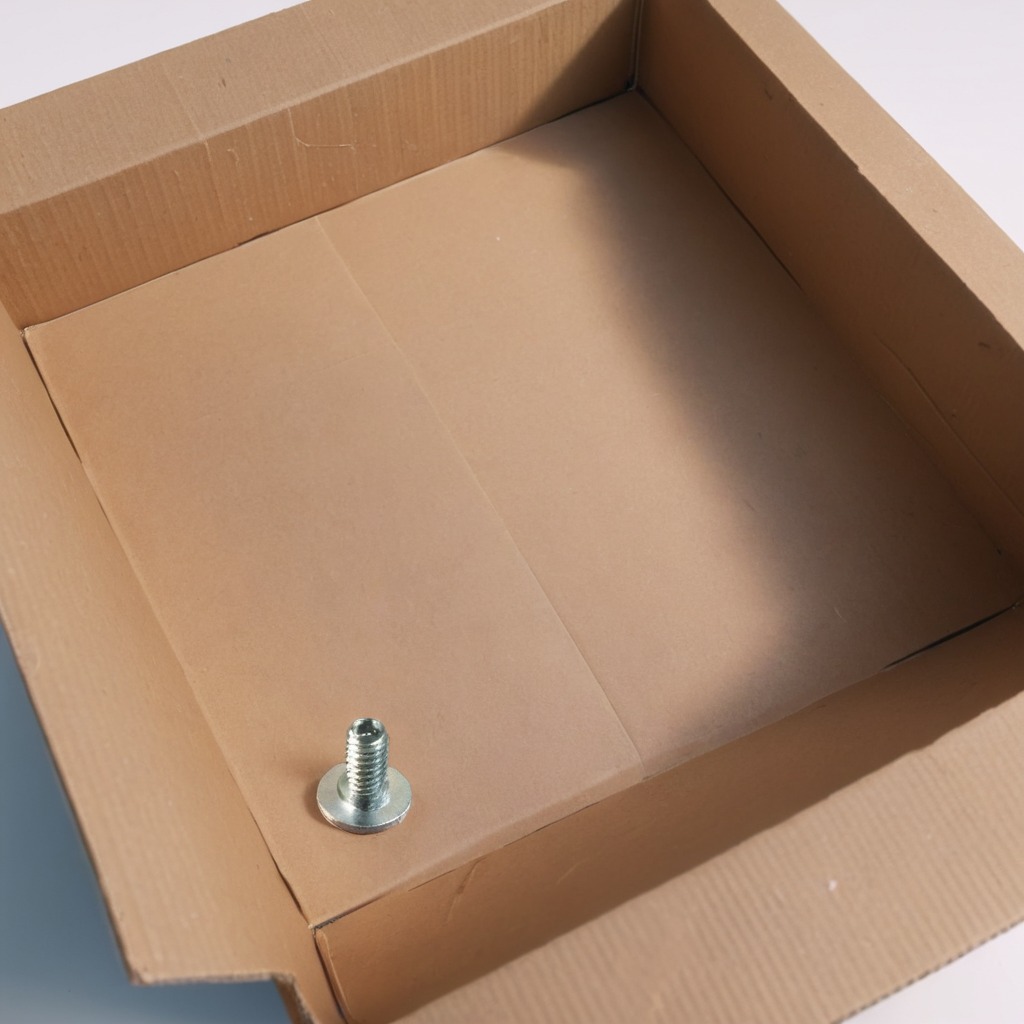
A metal screw is lying on the cardboard box surface in an outdoor workshop during daytime bright natural light soft shadows slightly creased but